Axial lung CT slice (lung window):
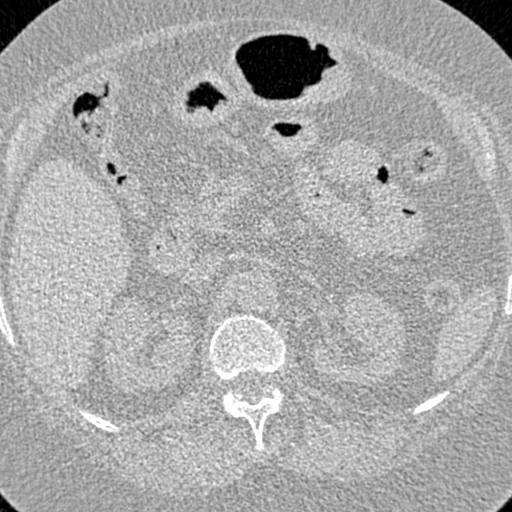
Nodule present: no